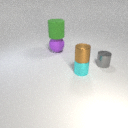
small brown metal cylinder above small cyan metal cylinder